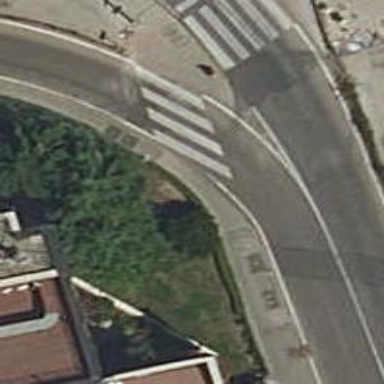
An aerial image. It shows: Uncontrolled road crossing.